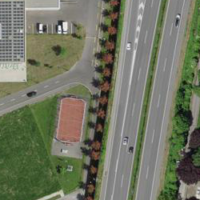
EUNIS habitat code: 57
Species observed at this site:
Milvus milvus